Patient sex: M
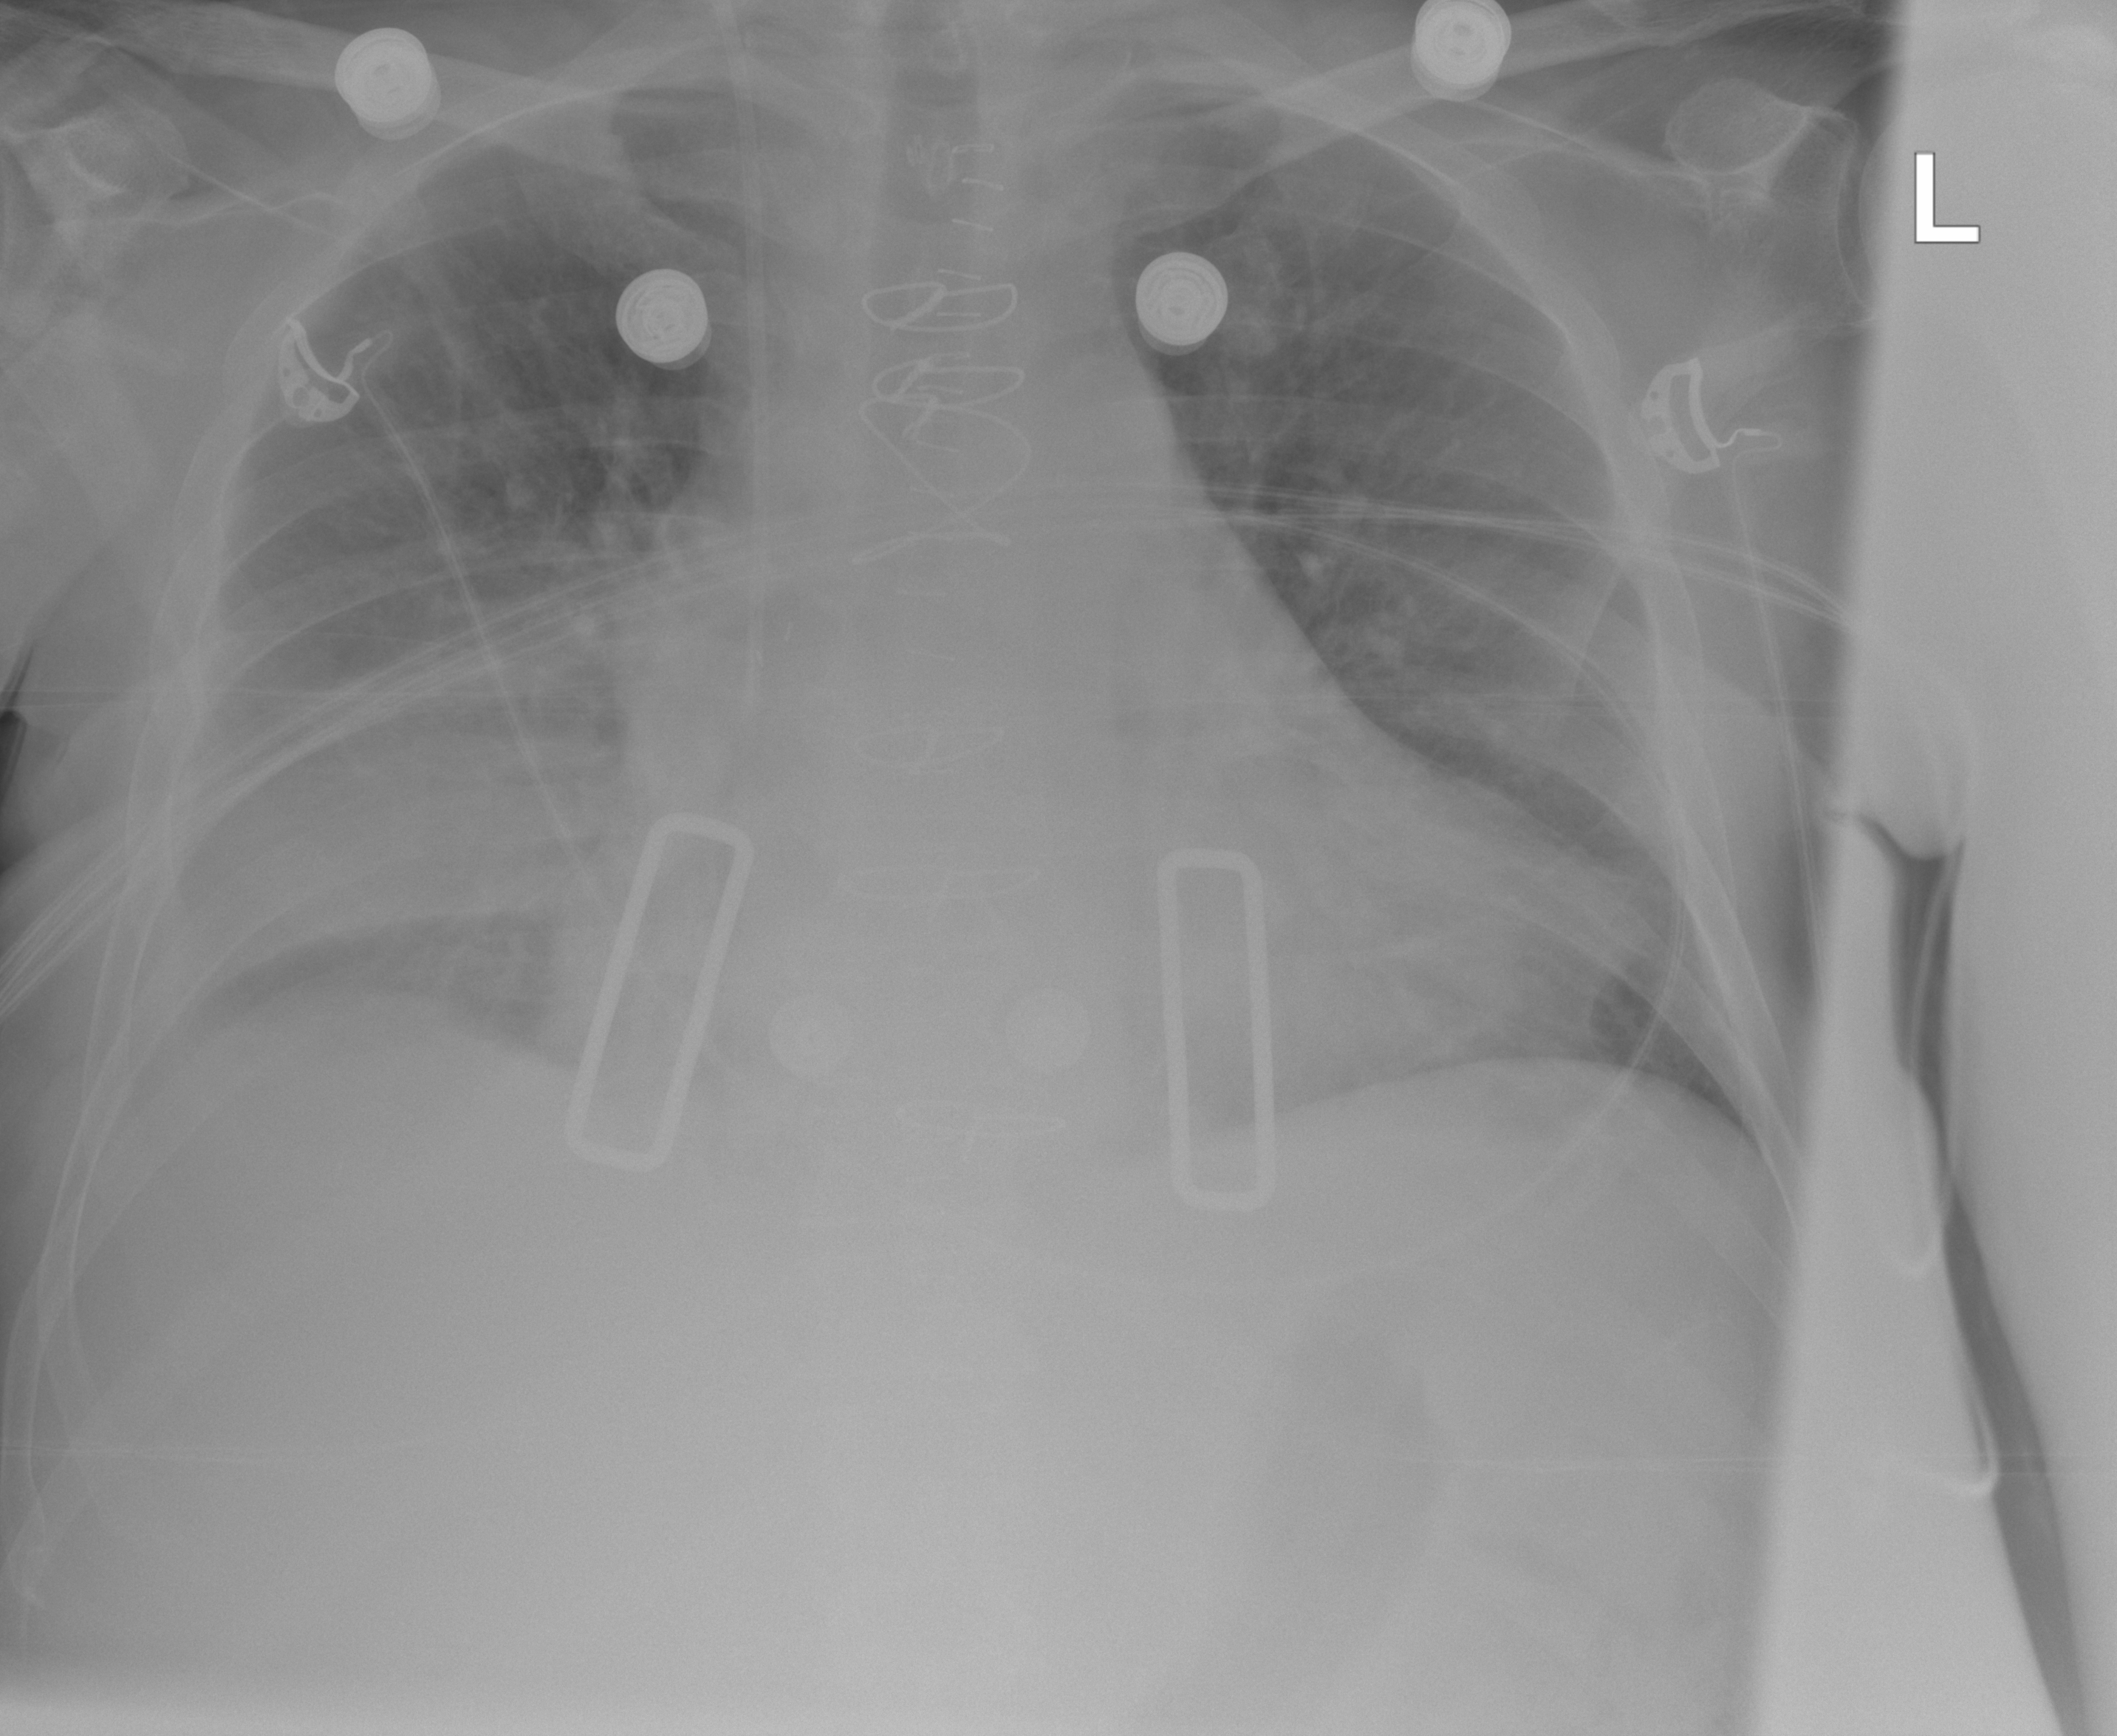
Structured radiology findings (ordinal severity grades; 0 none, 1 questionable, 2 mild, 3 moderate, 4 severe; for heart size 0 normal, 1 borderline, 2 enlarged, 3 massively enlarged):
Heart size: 2
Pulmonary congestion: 0
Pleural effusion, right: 2
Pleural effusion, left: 0
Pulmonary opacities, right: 0
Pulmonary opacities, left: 0
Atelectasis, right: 2
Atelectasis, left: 0